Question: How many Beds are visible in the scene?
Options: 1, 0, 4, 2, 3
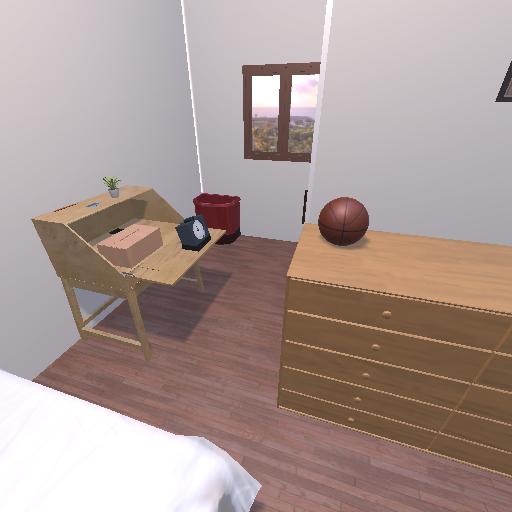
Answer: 1